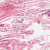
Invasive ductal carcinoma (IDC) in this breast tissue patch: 0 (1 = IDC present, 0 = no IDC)